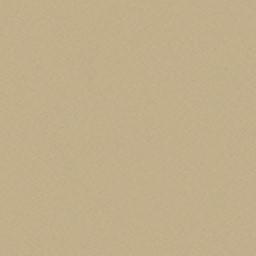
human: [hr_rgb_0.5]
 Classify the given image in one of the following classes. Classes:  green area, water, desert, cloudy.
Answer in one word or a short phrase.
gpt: desert